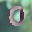
Label: 0